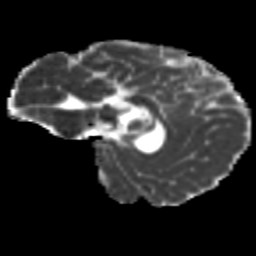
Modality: MD
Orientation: sagittal
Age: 12
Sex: female
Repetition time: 9.4 s
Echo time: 0.089 s